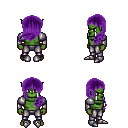
a pixel art fantasy rpg character, male body template, orc, green skin, steel arm armor, metal pants, purple left-swept hairstyle, metal boots, four views (front, back, left, right), 2x2 character sprite sheet, small pixel art, hard edges, no anti-aliasing